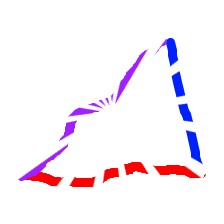
Shape: triangle